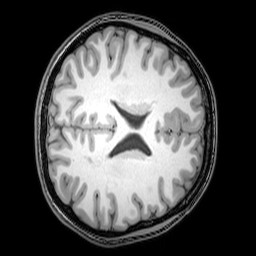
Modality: T1w
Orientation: axial
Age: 23
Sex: female
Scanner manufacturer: philips
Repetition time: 0.008125 s
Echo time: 0.00372 s